Brain MRI, modality: hrT2
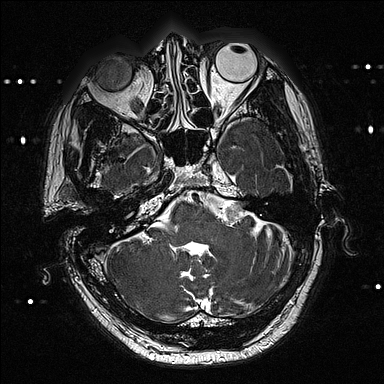